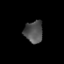
Tissue: prostate
Cell type: Epithelial cells
Senescence score: 0.3586
Nuclear area (px): 400
Mean DAPI intensity: 79.95